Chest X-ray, PA view. Patient: 61 years old, sex M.
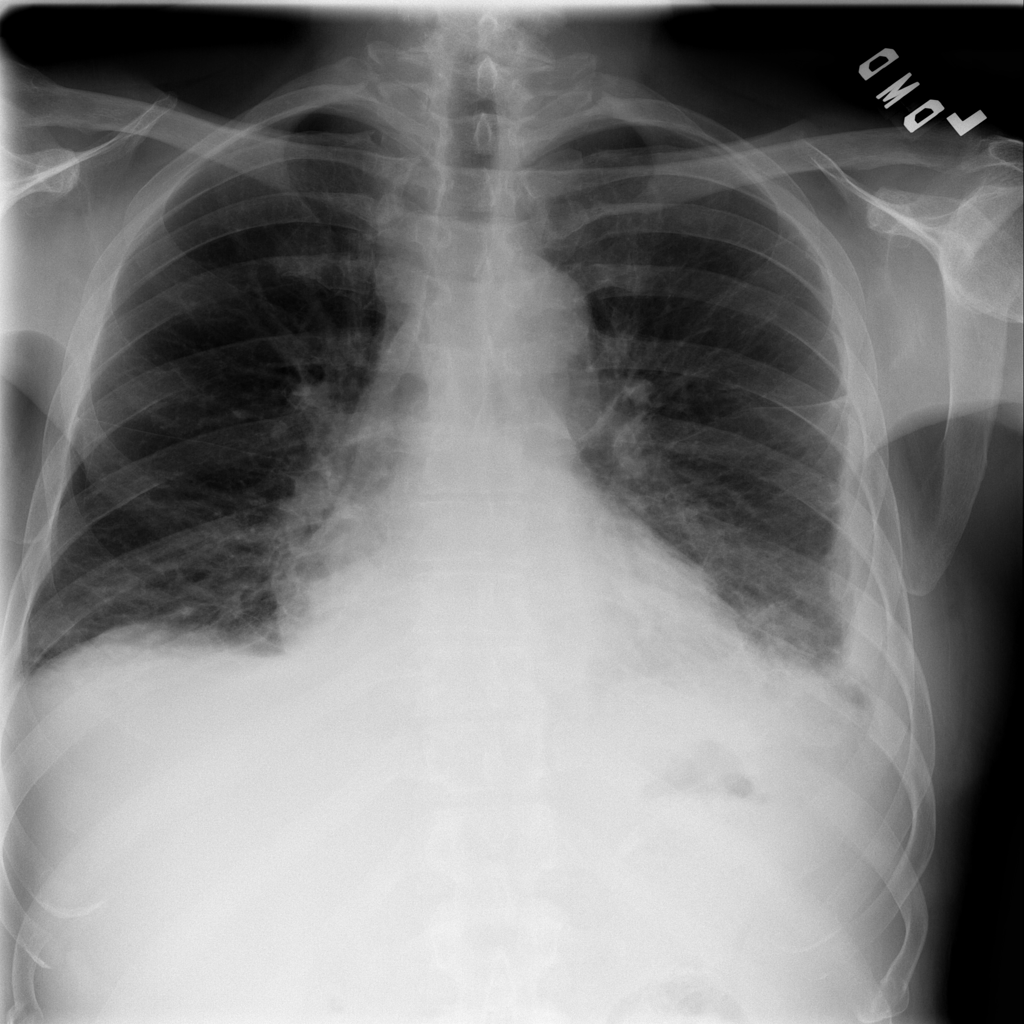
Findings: Effusion